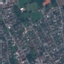
Land use / land cover: Residential